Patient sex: F
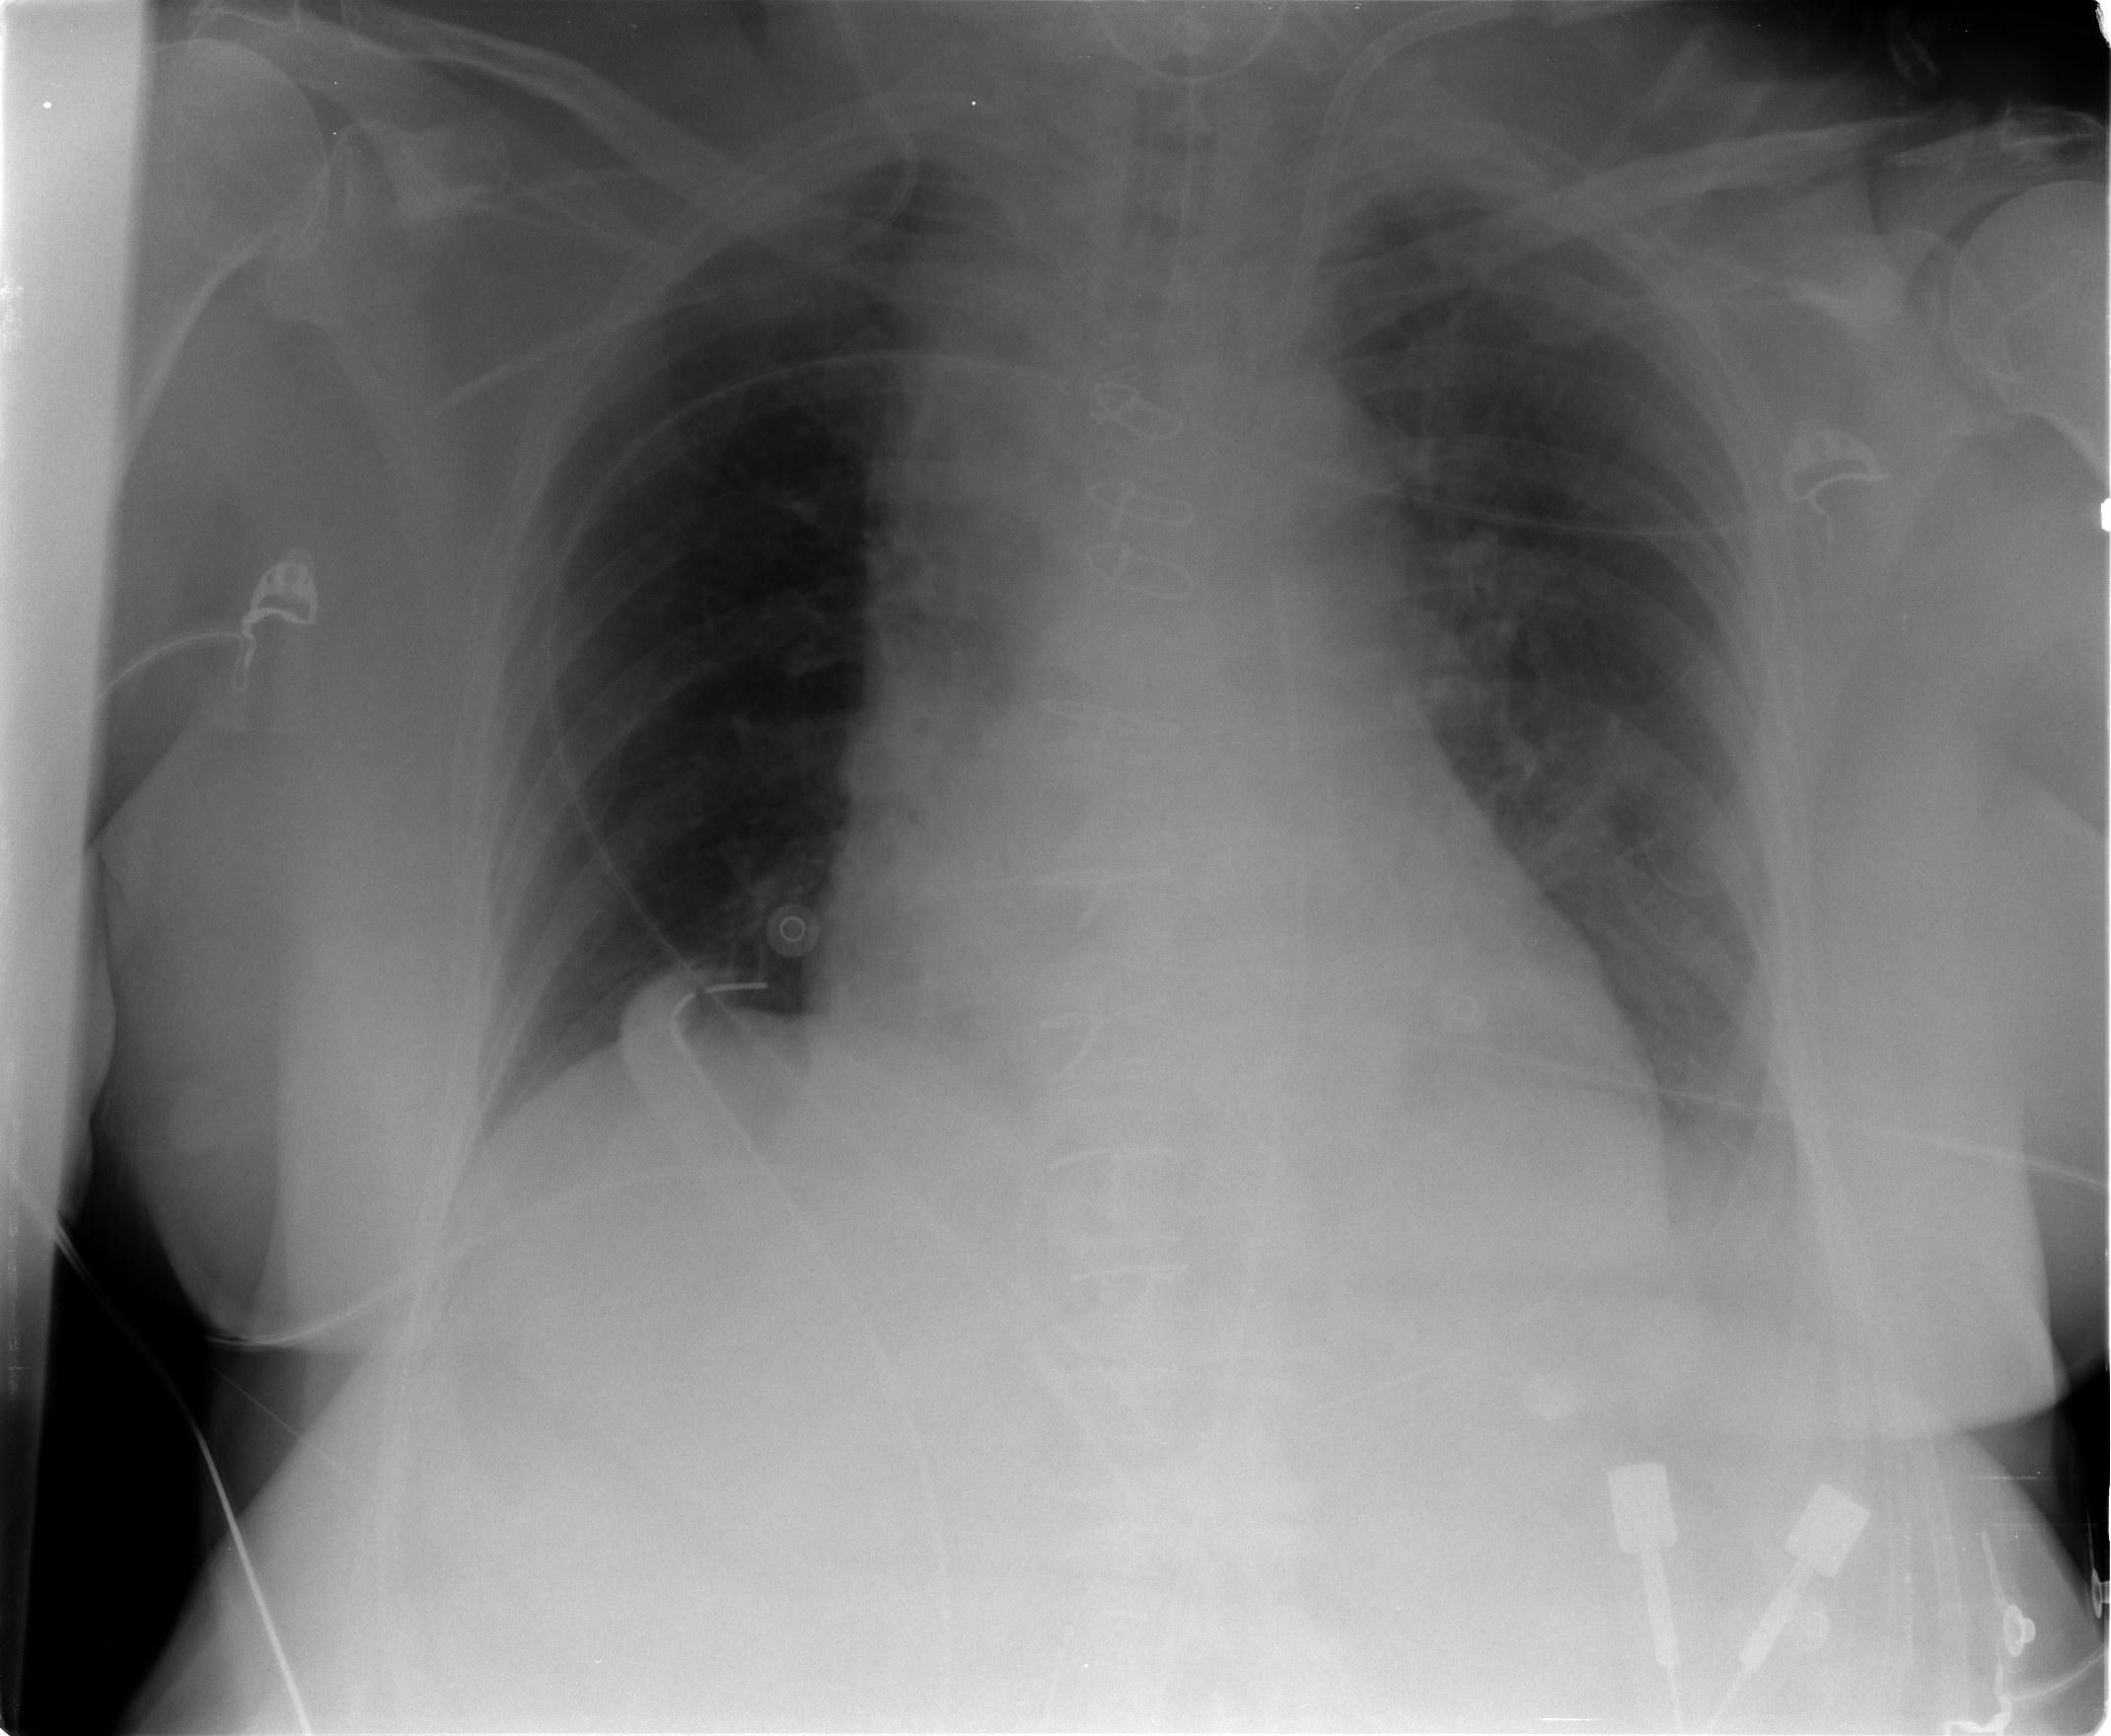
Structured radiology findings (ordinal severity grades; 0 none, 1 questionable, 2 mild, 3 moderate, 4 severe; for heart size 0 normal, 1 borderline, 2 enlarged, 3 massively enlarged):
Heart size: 2
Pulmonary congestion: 2
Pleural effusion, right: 0
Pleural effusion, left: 2
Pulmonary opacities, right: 0
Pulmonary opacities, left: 1
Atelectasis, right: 0
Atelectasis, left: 0